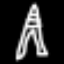
Label: The Eiffel Tower